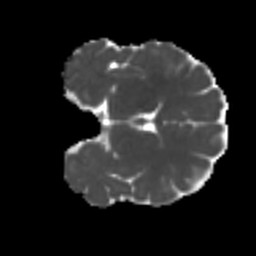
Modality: MD
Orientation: coronal
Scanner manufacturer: siemens
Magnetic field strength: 3 T
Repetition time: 4 s
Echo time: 0.0594 s